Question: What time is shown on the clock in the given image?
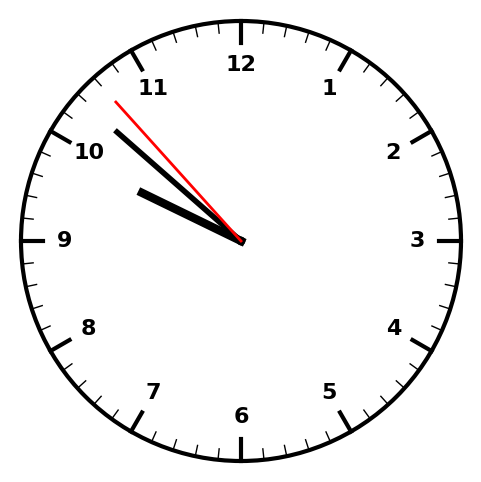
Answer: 09:51:53